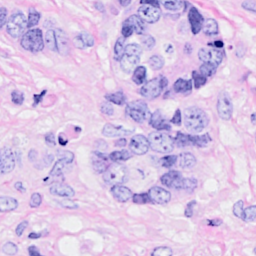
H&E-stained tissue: Breast